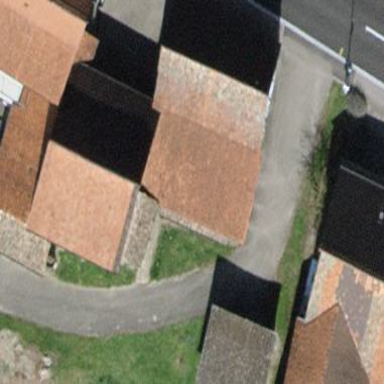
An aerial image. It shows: Shed building.